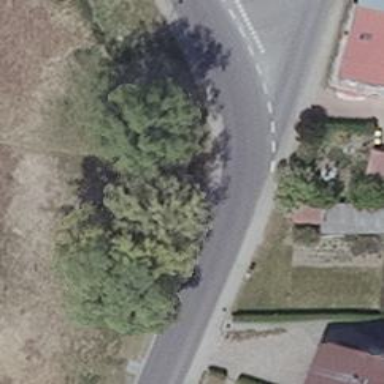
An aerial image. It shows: Secondary road with asphalt surface.